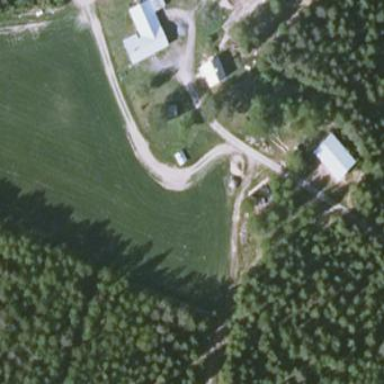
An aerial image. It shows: Farmyard area.